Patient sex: F
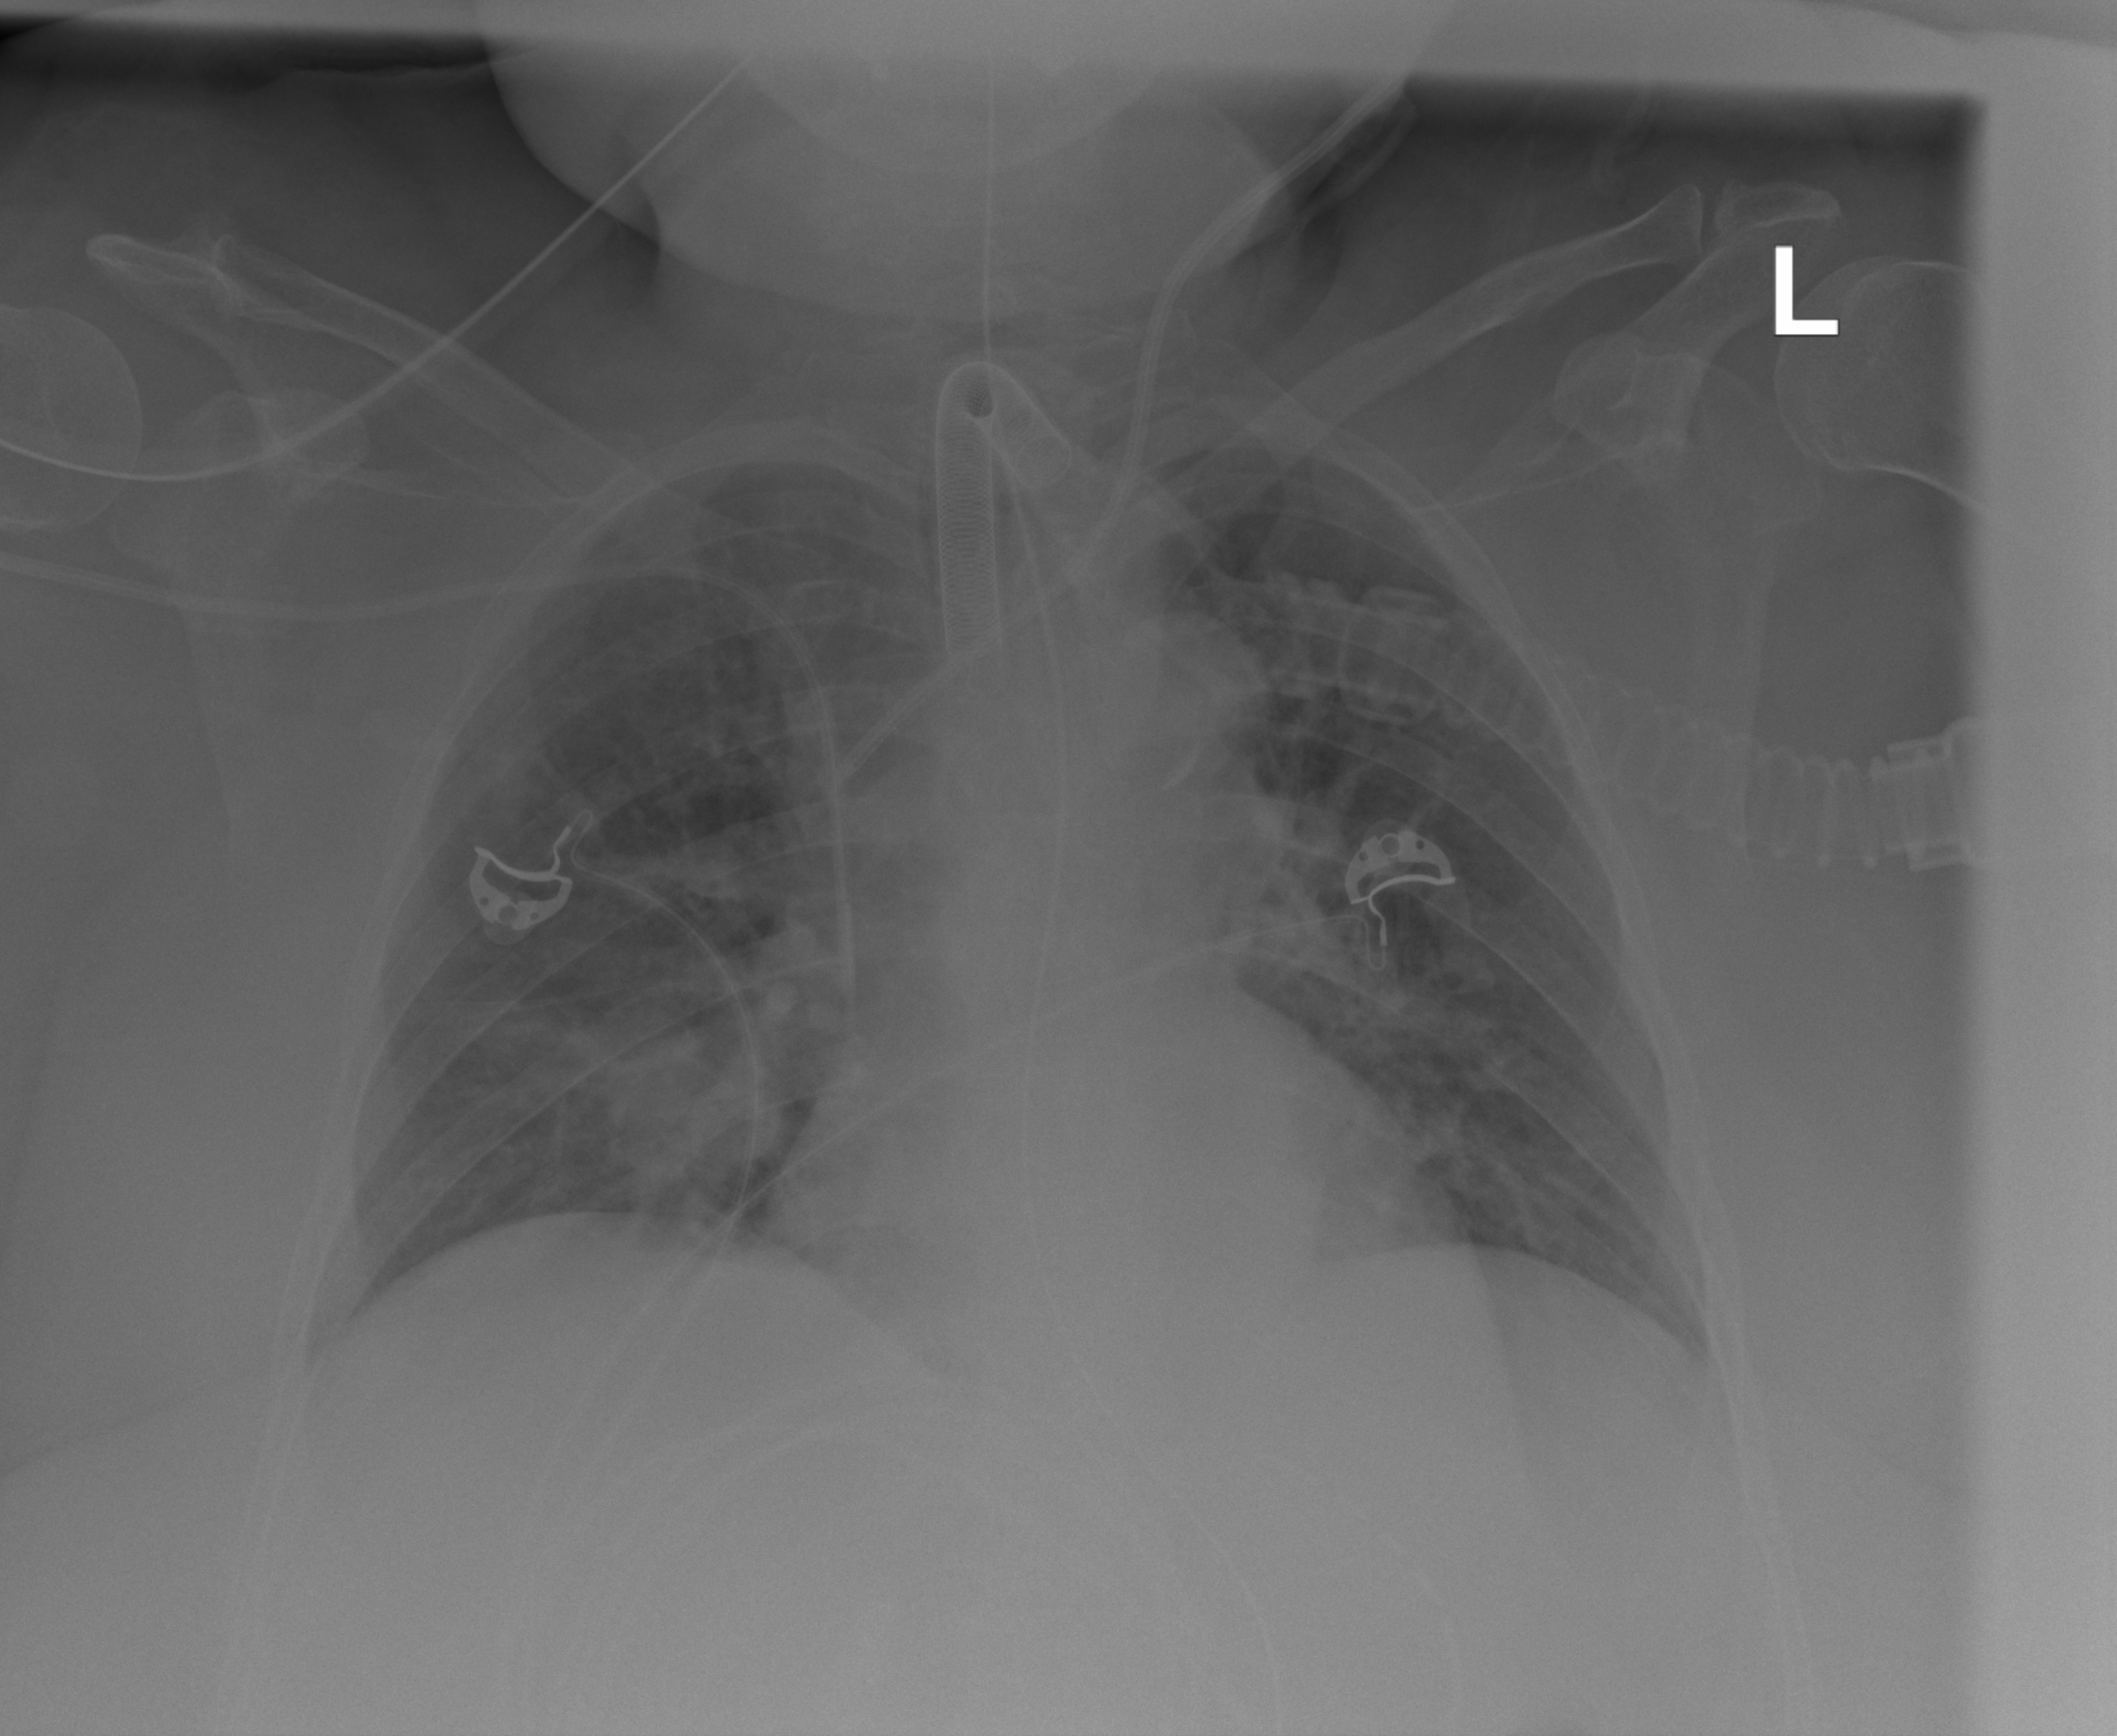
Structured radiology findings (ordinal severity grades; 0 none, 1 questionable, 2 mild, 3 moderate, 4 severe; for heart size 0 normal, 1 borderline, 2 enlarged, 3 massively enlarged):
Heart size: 0
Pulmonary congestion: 2
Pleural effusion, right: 0
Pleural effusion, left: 0
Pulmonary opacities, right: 0
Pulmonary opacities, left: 0
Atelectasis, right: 2
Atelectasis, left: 0